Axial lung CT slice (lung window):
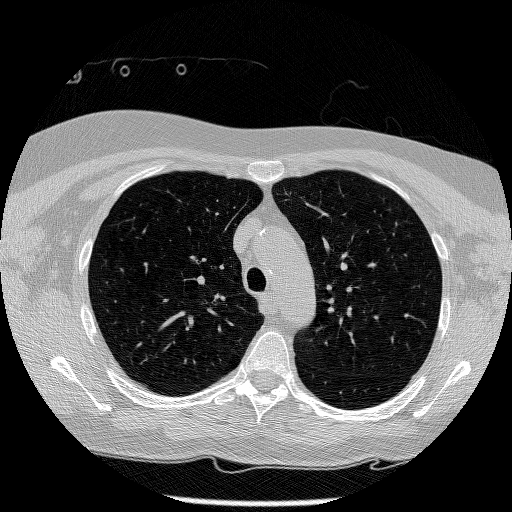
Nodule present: no